Field crop: maize
Growth stage: 2
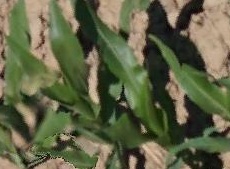
Species: maize